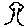
Label: tree